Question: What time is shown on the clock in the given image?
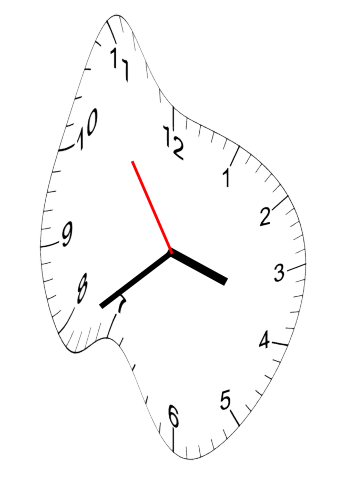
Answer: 03:38:54